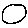
Label: circle